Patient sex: F
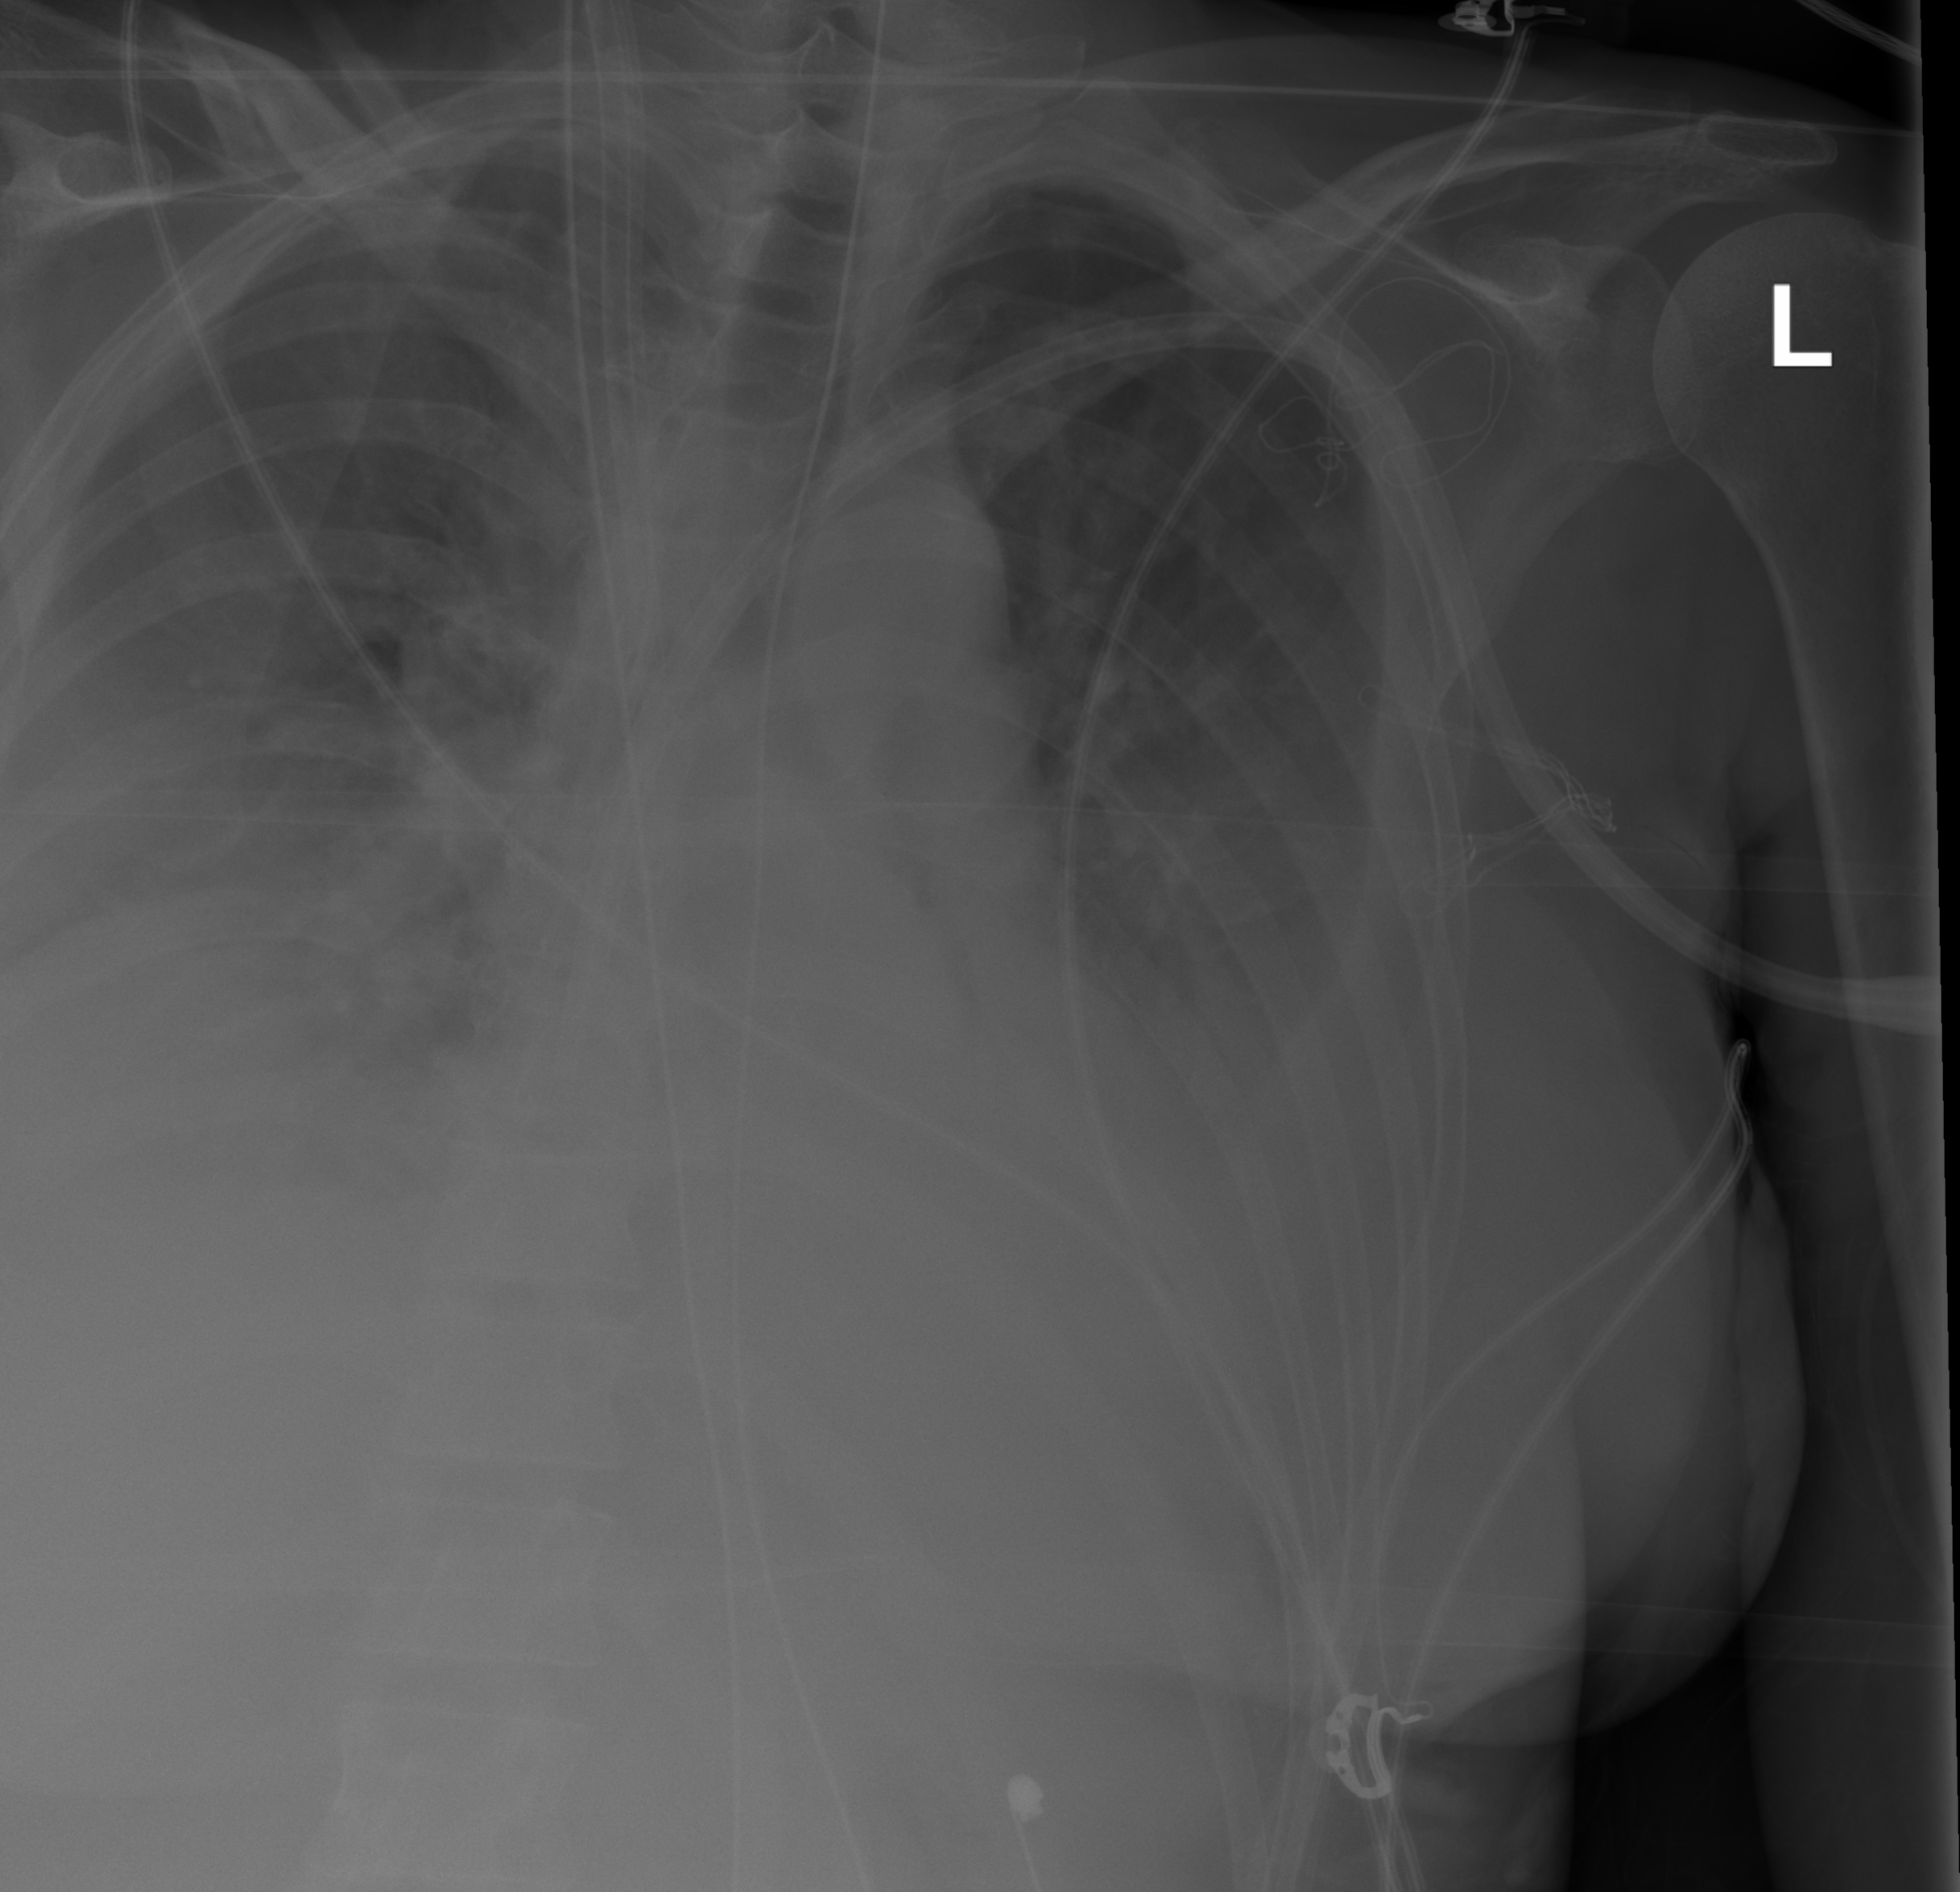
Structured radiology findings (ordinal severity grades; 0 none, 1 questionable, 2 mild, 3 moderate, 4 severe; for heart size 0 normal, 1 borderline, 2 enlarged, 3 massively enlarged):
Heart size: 0
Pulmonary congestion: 0
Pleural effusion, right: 3
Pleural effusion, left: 3
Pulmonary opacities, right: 0
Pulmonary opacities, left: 0
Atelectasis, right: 3
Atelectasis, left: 3